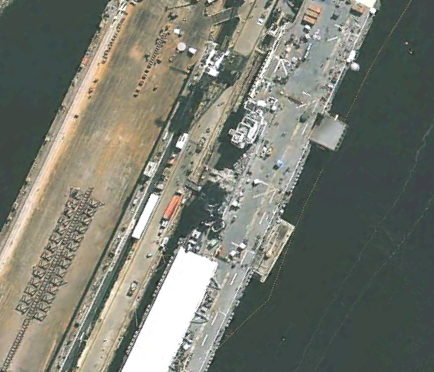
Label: Wasp-class_assault_ship